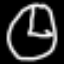
Label: clock